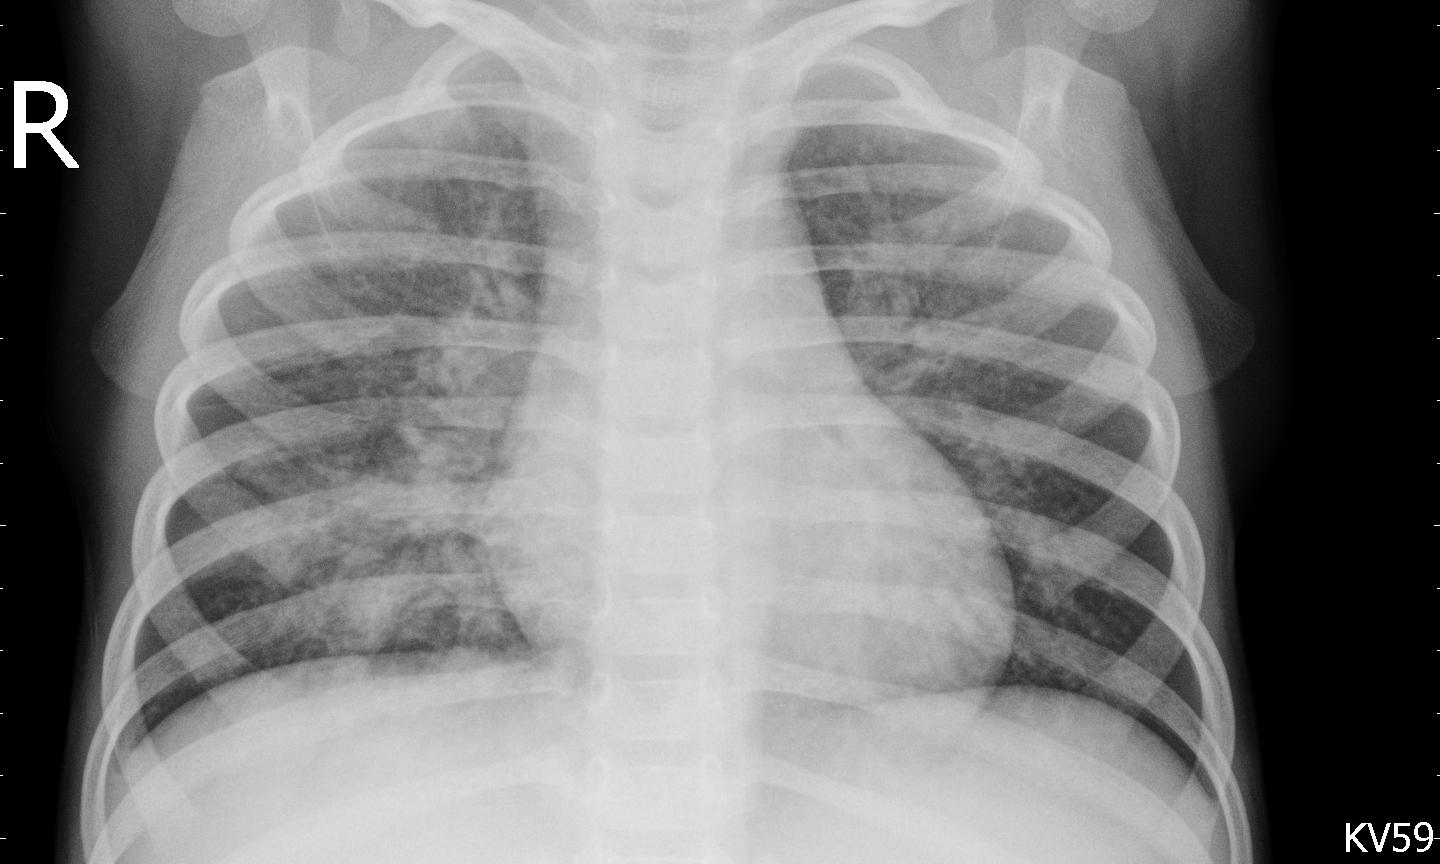
Diagnosis: PNEUMONIA